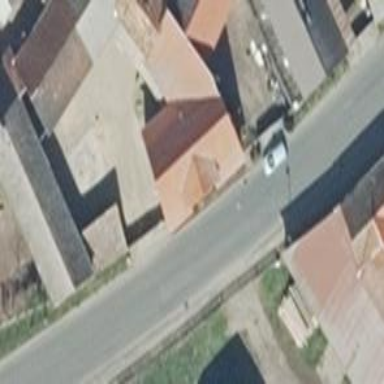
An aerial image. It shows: Detached building with gabled roof made of red roof tiles. The building itself is gray in color.